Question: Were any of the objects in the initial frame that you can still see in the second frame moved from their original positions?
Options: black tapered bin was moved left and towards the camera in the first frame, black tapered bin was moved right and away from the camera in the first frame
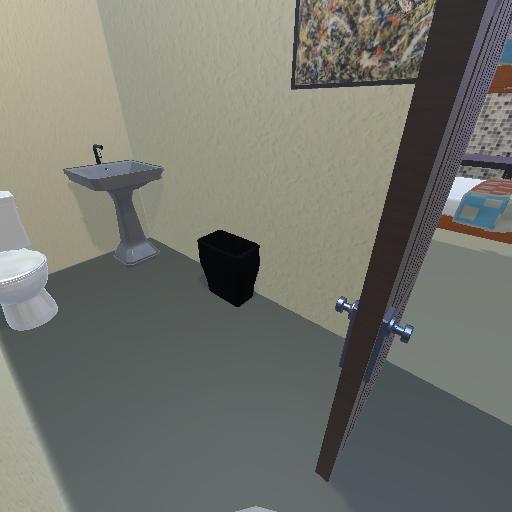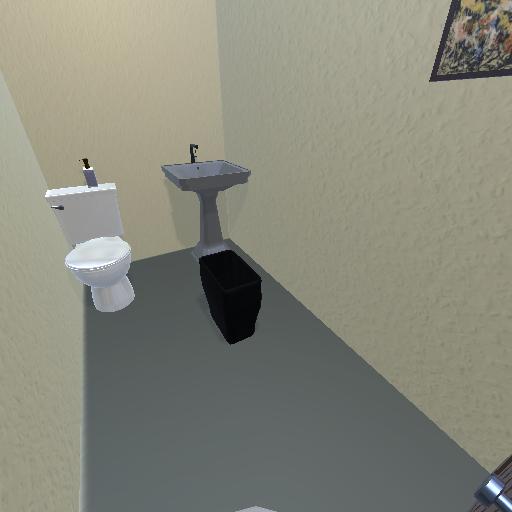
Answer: black tapered bin was moved left and towards the camera in the first frame